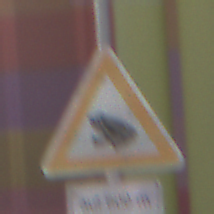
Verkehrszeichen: AmphibienwanderungRechts
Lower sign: LaengeEinerStrecke5
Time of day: MorningAfternoon
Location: Outdoor (Special)
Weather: PartlyCloudy
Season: NotSpecified
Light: Natural